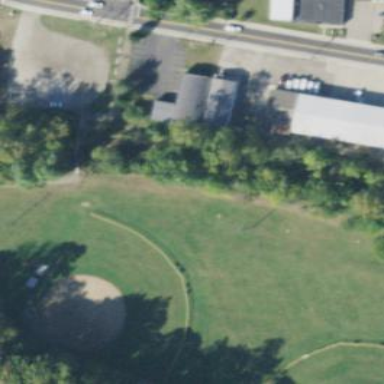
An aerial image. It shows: Softball pitch for leisure sports.